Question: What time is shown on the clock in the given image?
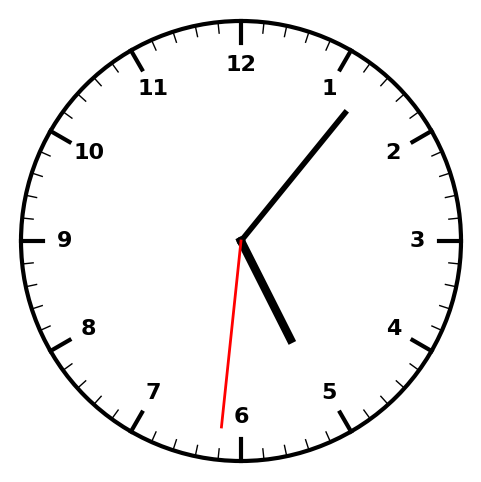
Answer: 05:06:31